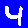
Digit: 4